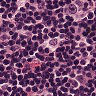
Metastatic tissue present: no